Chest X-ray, PA view. Patient: 34 years old, sex F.
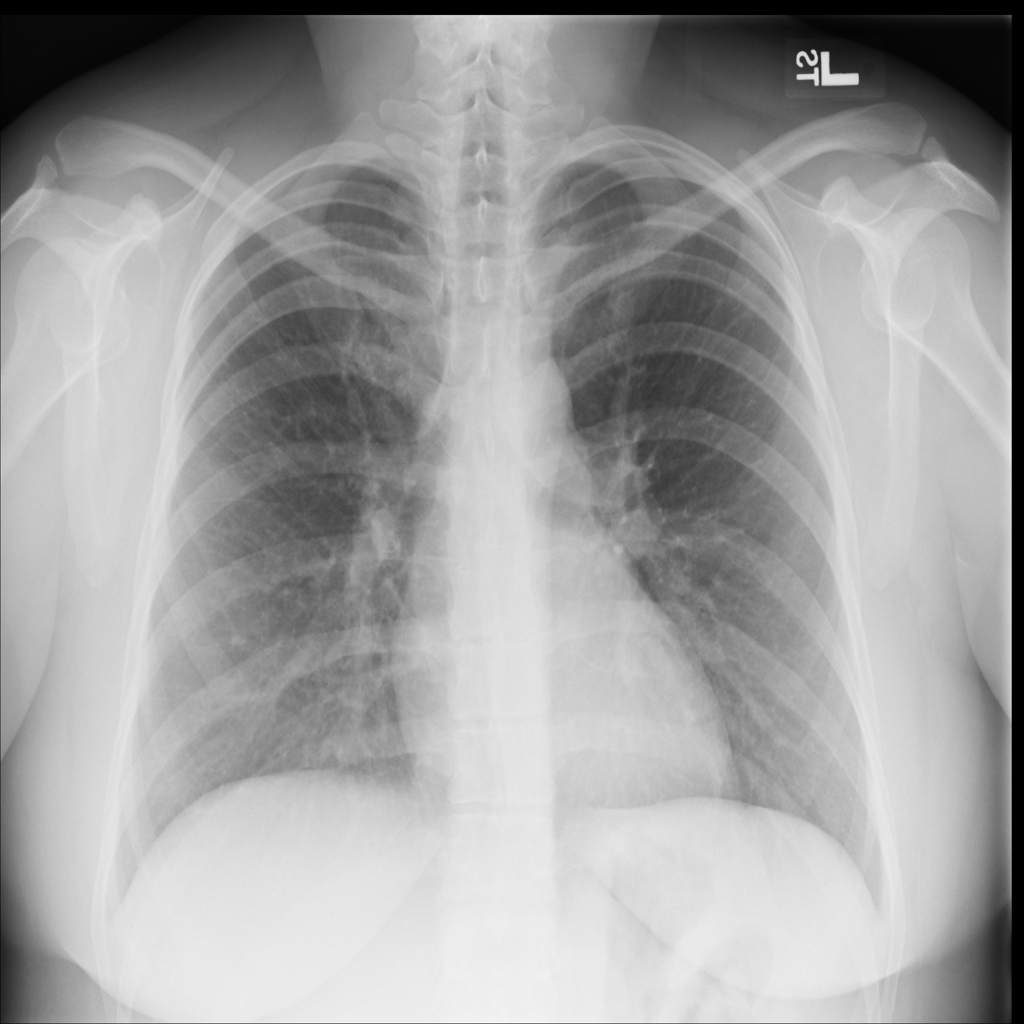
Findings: No Finding